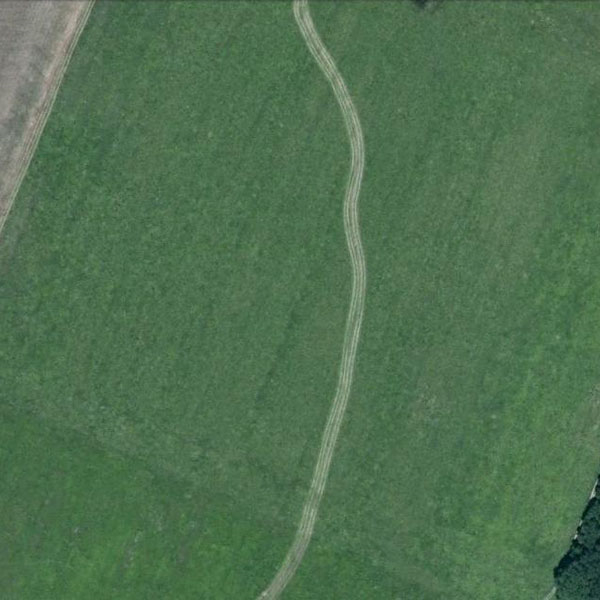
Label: Meadow